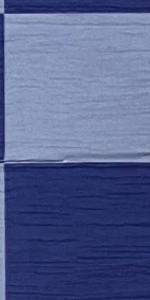
Label: Empty